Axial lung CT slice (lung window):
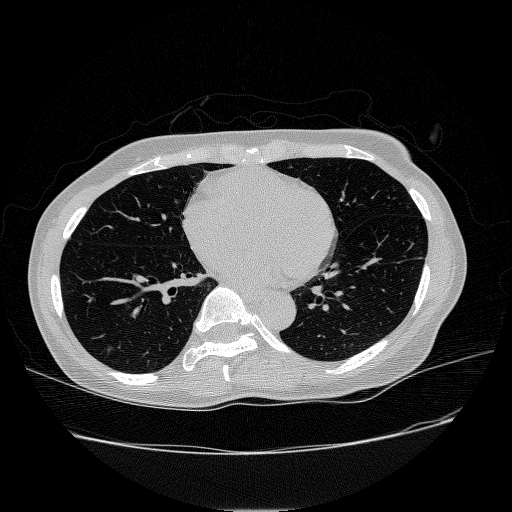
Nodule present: no